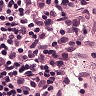
Metastatic tissue present: no